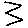
Label: zigzag